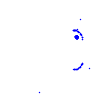
Particle: proton